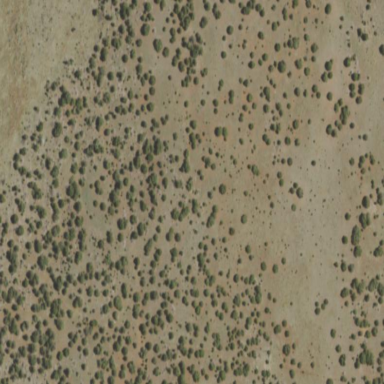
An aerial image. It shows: Area covered in scrub vegetation.